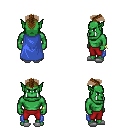
a pixel art fantasy rpg character, male body template, orc, green skin, blue cape, red pants, brown short mohawk hairstyle, bracelets, white slippers, four views (front, back, left, right), 2x2 character sprite sheet, small pixel art, hard edges, no anti-aliasing